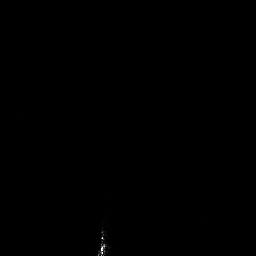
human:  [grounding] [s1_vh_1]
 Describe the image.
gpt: In the satellite image, there is  <ref>1 small ship </ref> <box>[[37, 88, 41, 99, 0]]</box> located at bottom.